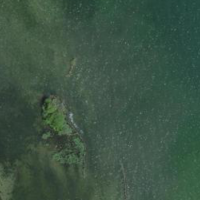
EUNIS habitat code: 14
Species observed at this site:
Lysimachia punctata